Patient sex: M
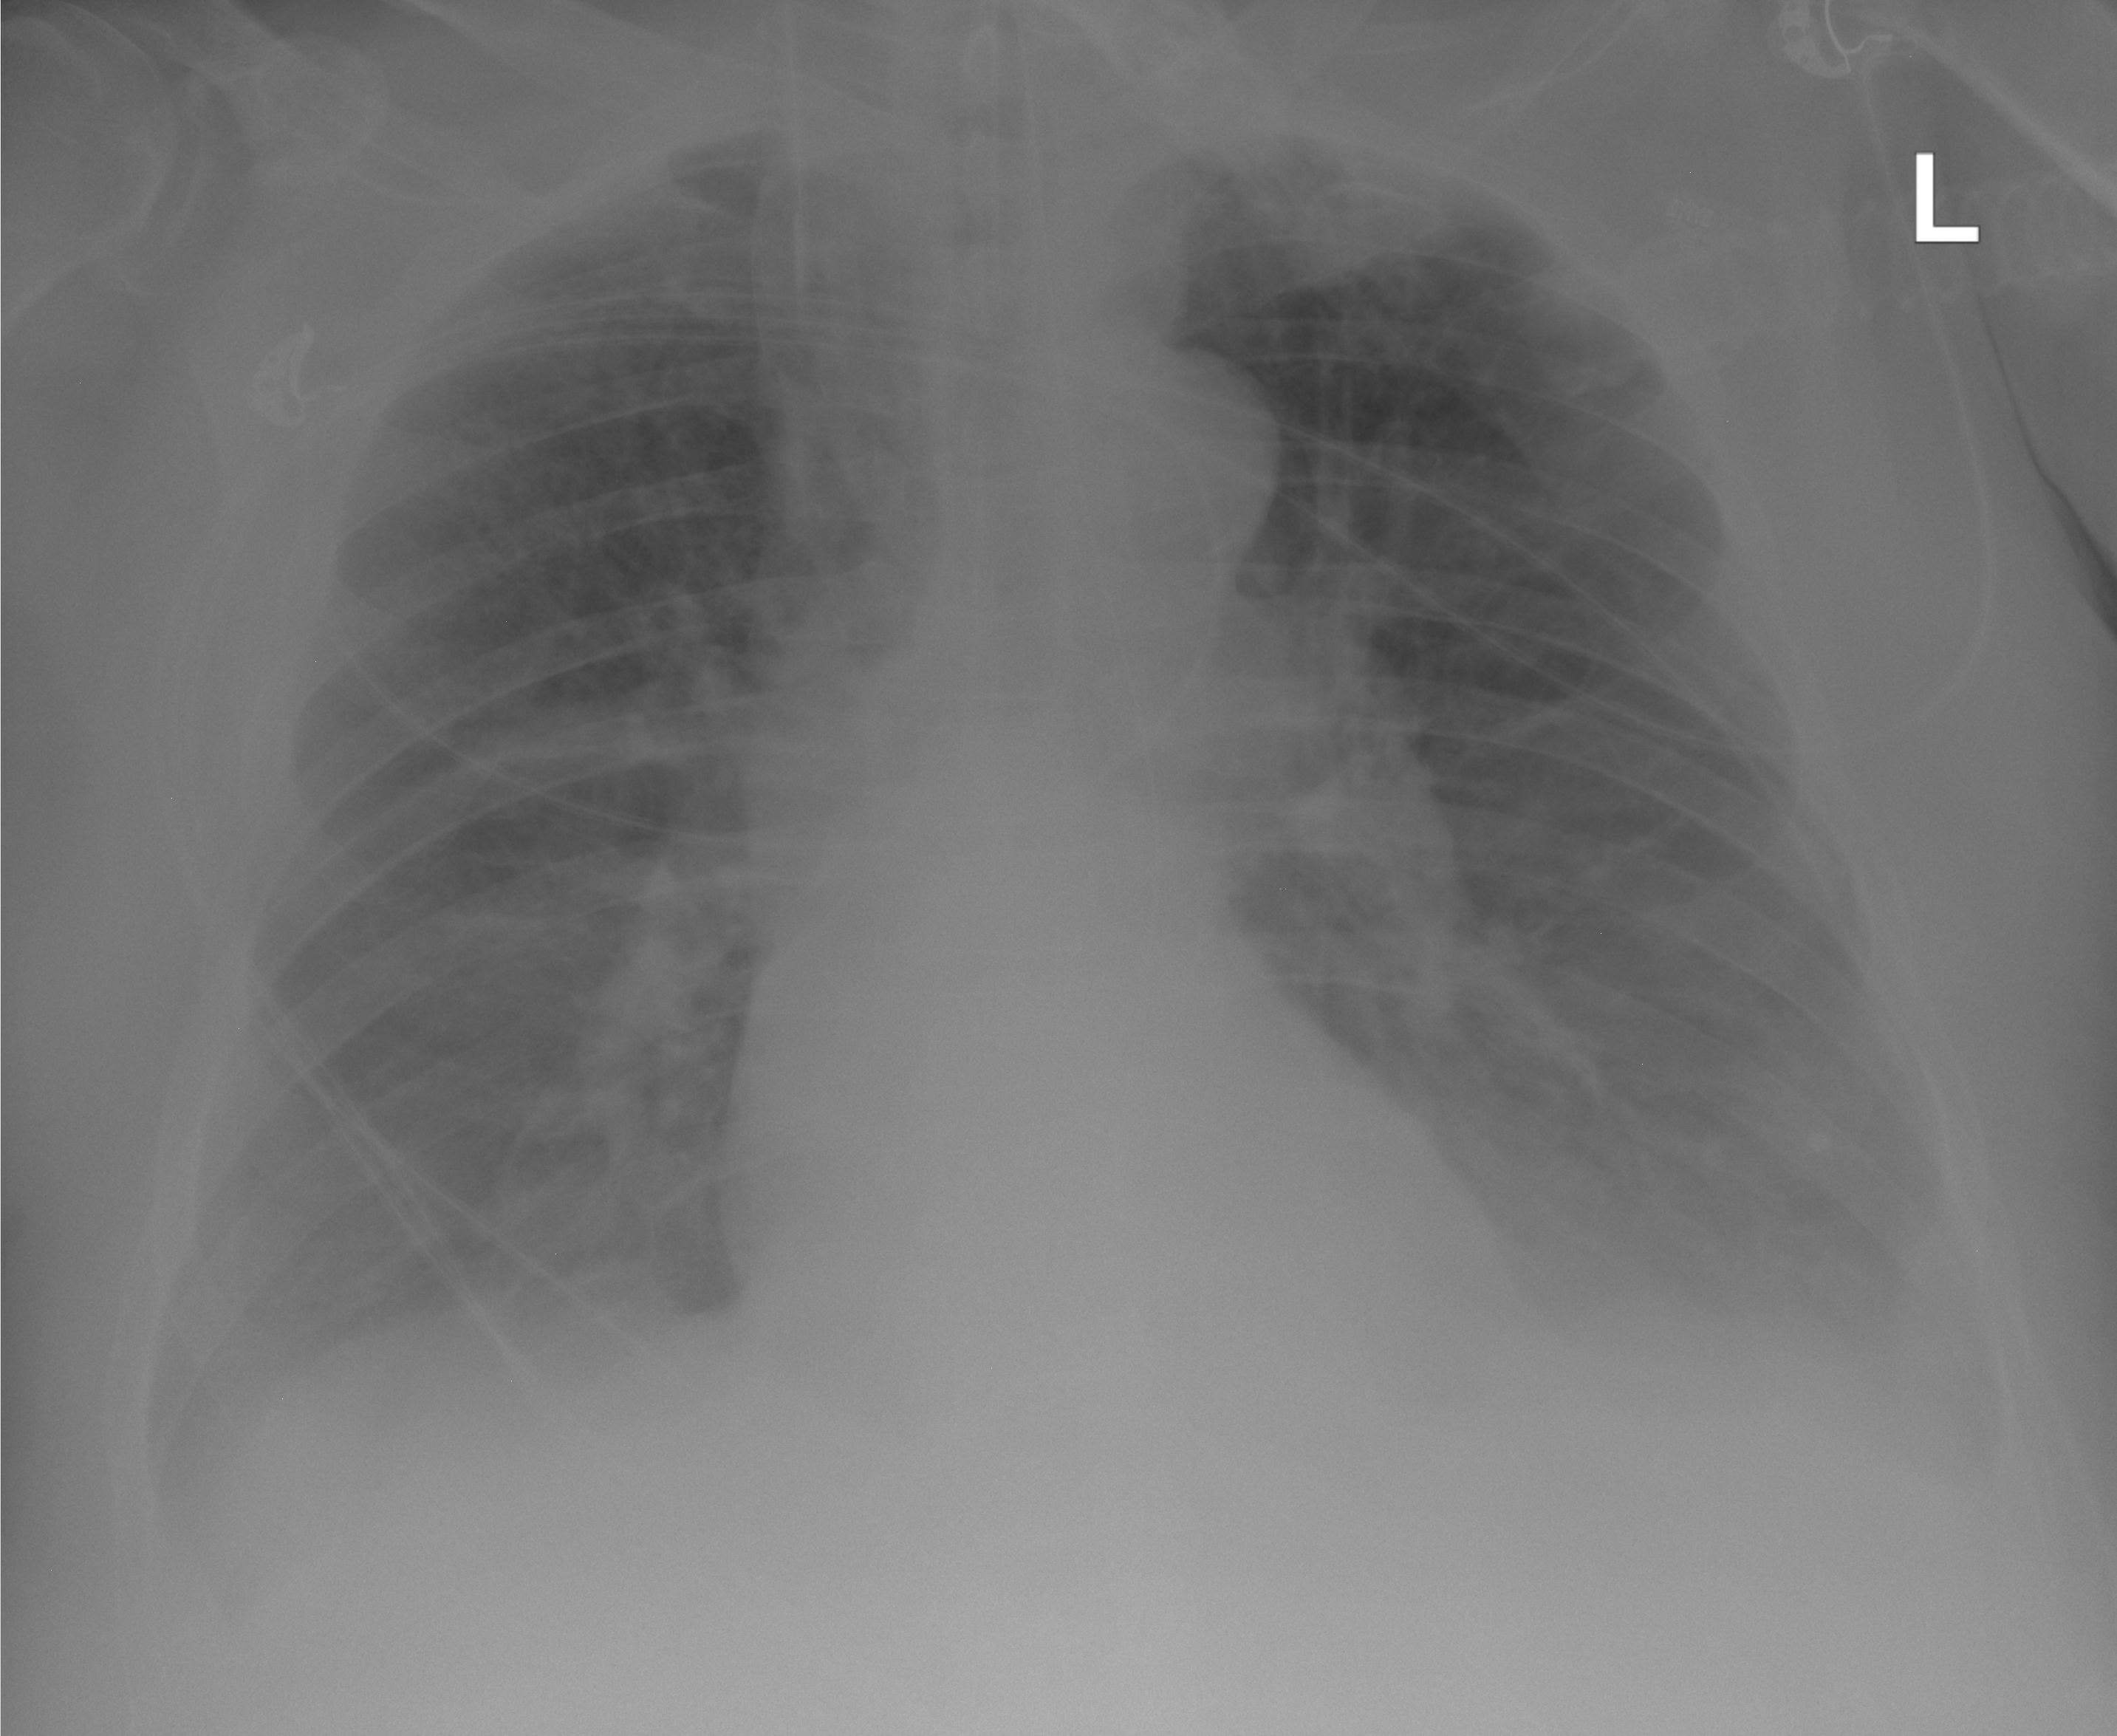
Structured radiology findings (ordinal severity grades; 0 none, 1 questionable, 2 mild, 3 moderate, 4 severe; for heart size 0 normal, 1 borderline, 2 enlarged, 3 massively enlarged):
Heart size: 0
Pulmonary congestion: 2
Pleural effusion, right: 2
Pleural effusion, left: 2
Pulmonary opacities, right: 0
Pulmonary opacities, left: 0
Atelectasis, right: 2
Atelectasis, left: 2